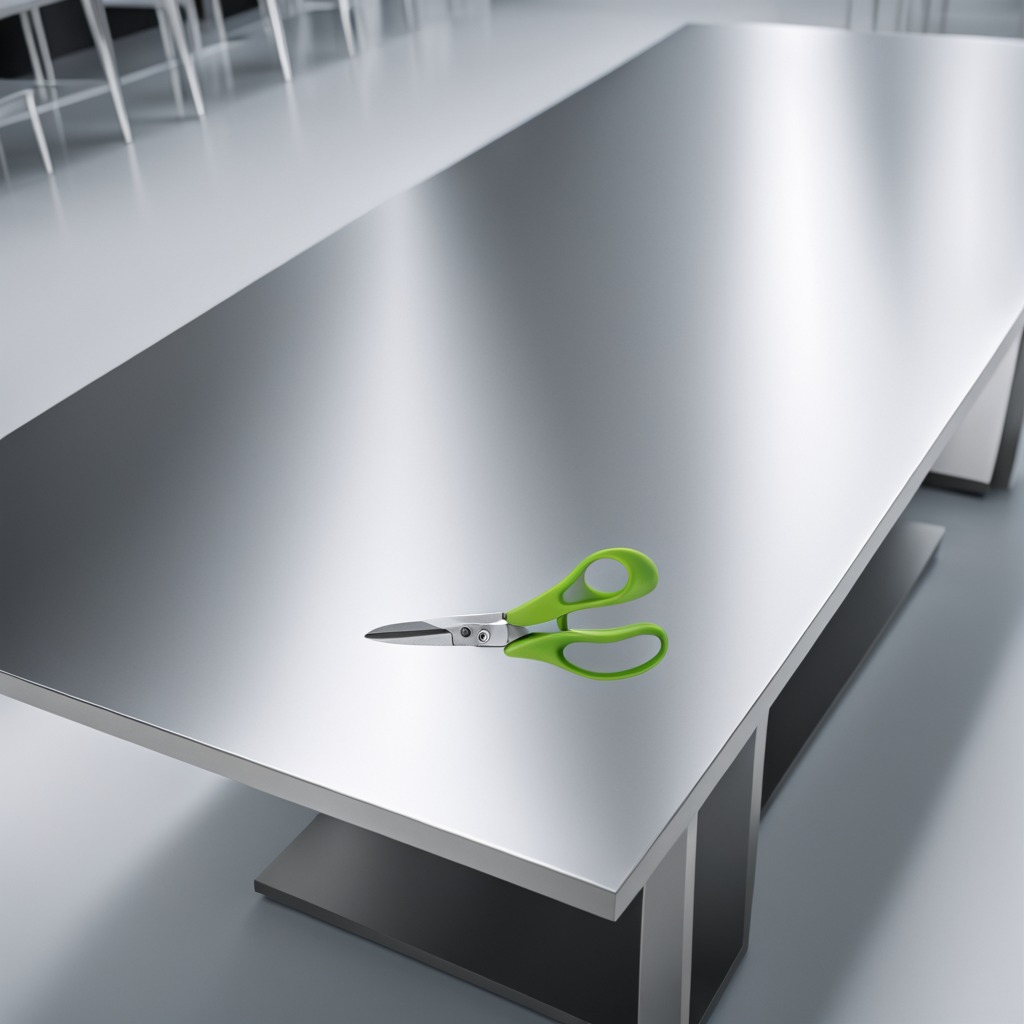
A scissor is lying on a stainless steel table in a high-end prototyping lab.